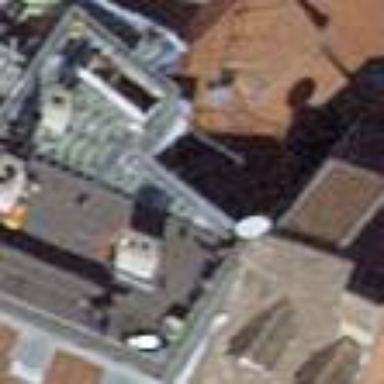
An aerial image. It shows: Building with gabled roof oriented across.